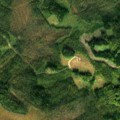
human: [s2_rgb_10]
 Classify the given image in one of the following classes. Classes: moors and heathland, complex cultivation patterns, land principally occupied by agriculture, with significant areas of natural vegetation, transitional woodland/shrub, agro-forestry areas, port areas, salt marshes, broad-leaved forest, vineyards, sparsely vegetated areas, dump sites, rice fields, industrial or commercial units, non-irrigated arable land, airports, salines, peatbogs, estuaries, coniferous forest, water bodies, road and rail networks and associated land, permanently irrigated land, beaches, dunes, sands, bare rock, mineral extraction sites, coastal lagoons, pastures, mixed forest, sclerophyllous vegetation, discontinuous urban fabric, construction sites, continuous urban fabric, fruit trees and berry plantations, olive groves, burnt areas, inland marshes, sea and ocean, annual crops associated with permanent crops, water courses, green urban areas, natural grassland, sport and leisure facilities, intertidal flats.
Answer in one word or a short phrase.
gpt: coniferous forest, mixed forest, peatbogs